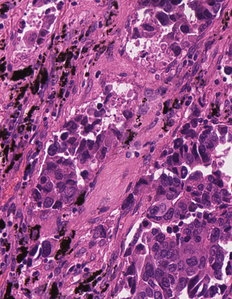
Tumor epithelial tissue: yes
Tumor-associated stroma tissue: yes
Normal tissue: no